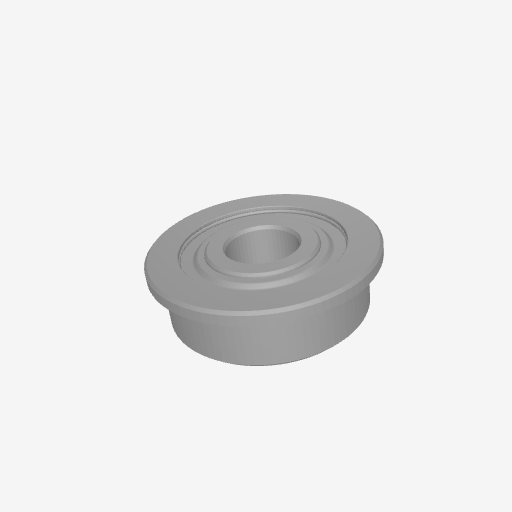
Part: Bearing5ID